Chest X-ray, PA view. Patient: 57 years old, sex F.
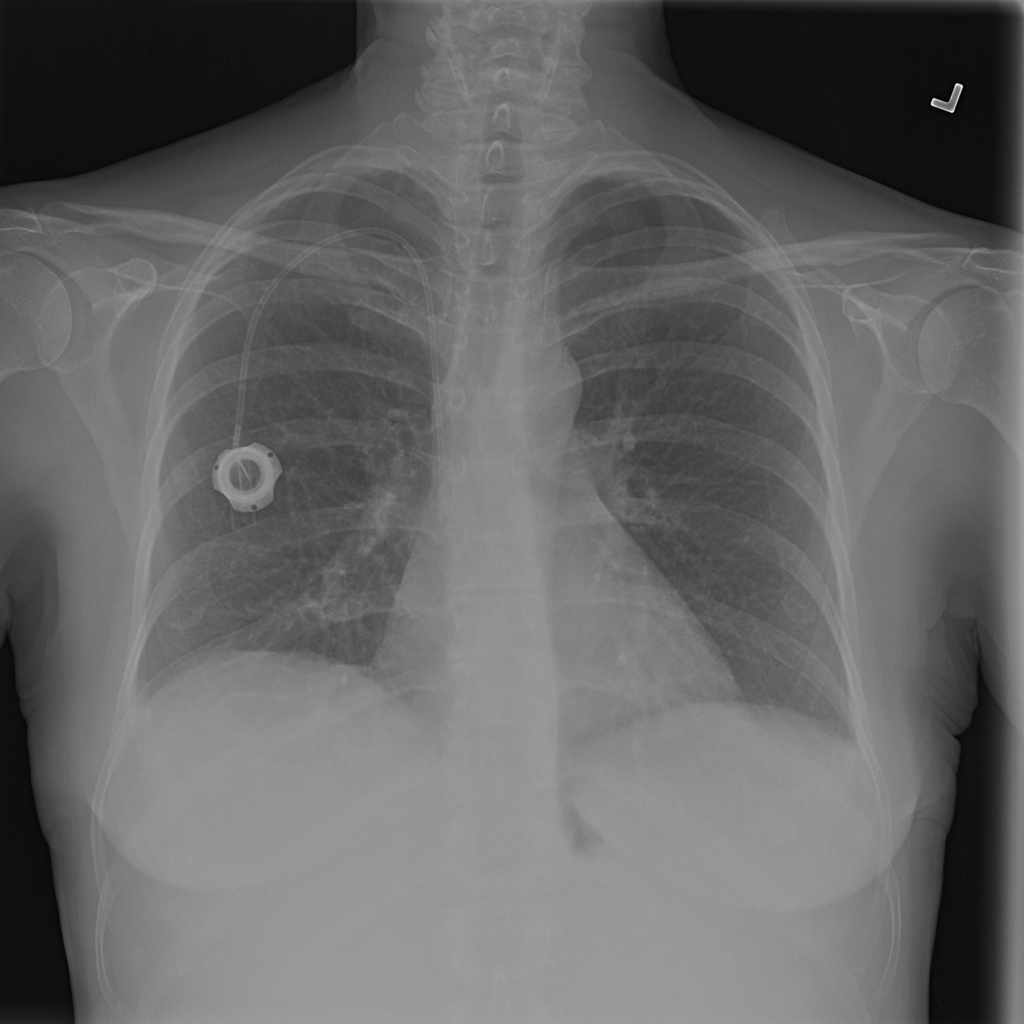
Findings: No Finding